Question: This is my first ever trial with Angular JS and am stuck at a very basic step. I have an AngularJS front end and Grails backend. Below are the code snippets I have followed by my question.
1. URL Mapping entry:
as
'''
"/graph"(controller: 'Graph')
'''
1. This is my Grails controller/action which renders the GSP:
as
'''
class GraphController {
def index() {
render(view: "../graph", model: [employeeId: "197040"])
}
}
'''
1. This is the AngularJS file, which is saved as graph.gsp:

When I give the URL: hostname:port/graph I am able to see the body displayed as "Hi ! Welcome". But, I couldn't figure out a ( simple ) way to read that employeeId and display it as "Hi ! Welcome 197040" ( i.e being able to read that variable employeeId sent from backend)
'<div><h3>Hi ! Welcome {{employeeId}}</h3></div>' didn't work as expected.
I am sorry if this is too basic a question, but I just couldn't see the answer anywhere.
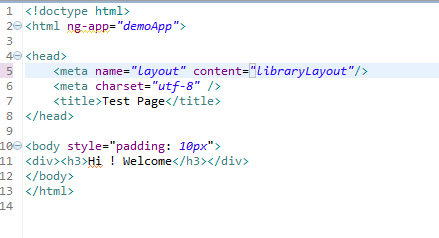
Answer: The other thing here is, this is gsp afterall.. and your grails variables will work as per normal like how you defined the layout..
'''
<div><h3>Hi ! Welcome ${employeeId}</h3></div>
'''
Which will be grails pushing that info back....
The alternative is something like this: as shown per service on this demo site..
<URL>
Maybe you wish to try out arrestedplugin for yourself as a demo and then take the for example above service and change it for your own usage..